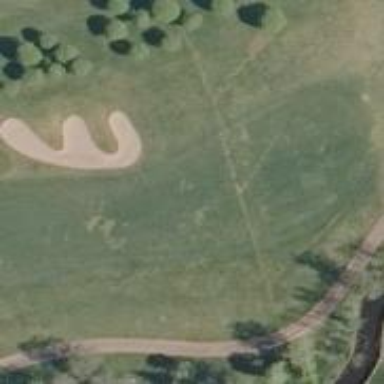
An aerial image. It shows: View of golf hole.